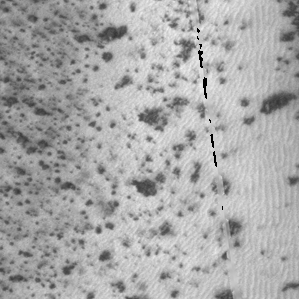
Label: frost